Question: I need your help,
How can the regex/replace coding be amended such that I would not only be able to also preserve the line breaks after the text but to also preserve the extra white spaces in front of the text, in between text and after the text.
I've attached a pic of what the result is currently. The expected end result should mirror that of the first text area

'''
<!DOCTYPE html>
<html>
<head>
<script type="text/javascript">
function test() {
//textarea to table cell
var x = document.getElementById('txt1').value.replace(/
?
/g,'<br>')
//table cell to textarea
document.getElementById("table1").children[0].children[0].innerHTML = x
var y = document.getElementById("table1").children[0].children[0].innerHTML
//some processing first to replace the <br>'s before the final output
y = y.replace(/\s*<br\s*\/?>\s*/g, '
')
document.getElementById("txt2").value = y
}
</script>
</head>
<body>
<textarea style="height: 200px;" id="txt1"></textarea>
<br>
<table id="table1"><tr><td>cell data1</td></tr></table>
<br>
<input type="button" value="test it" onclick="test()">
<br>
<textarea style="height: 200px;" id="txt2"></textarea>
</body>
</html>
'''
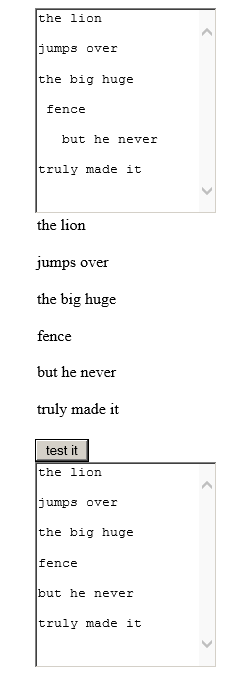
Answer: Try to encode leading and multiple whitespace like so:
'''
//textarea to table cell
var x = document.getElementById('txt1').value.replace(/
?
/g,'<br>')
.replace(/^\s|\s(?=\s)/g, '&nbsp;');
'''
some lines later do the reverse:
'''
y = y.replace(/\s*<br\s*\/?>\s*/g, '
').replace('&nbsp;', ' ')
'''